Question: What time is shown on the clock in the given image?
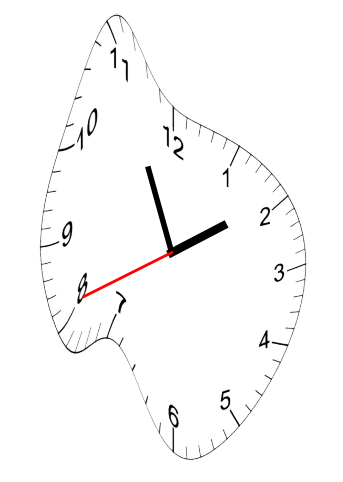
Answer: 01:55:41